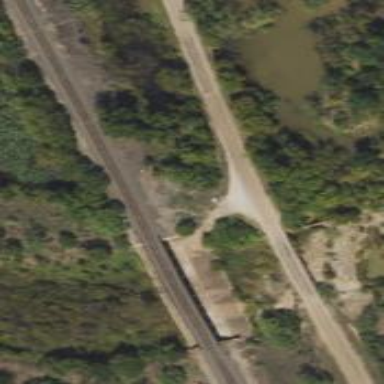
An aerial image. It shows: Railway track.